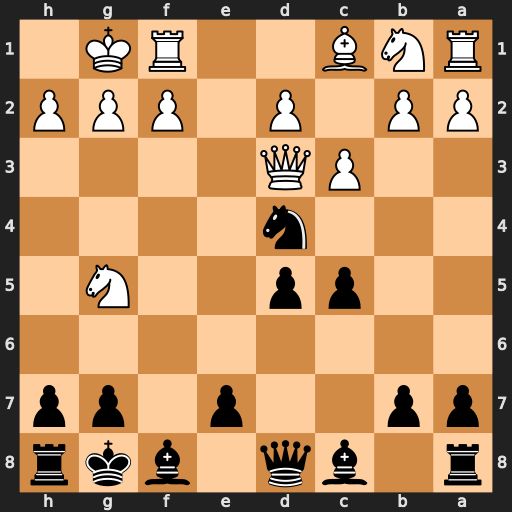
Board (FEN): r1bq1bkr/pp2p1pp/8/2pp2N1/3n4/2PQ4/PP1P1PPP/RNB2RK1
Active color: b
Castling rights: -
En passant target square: -
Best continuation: Bf5 Qe3 Nc2